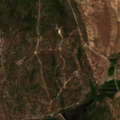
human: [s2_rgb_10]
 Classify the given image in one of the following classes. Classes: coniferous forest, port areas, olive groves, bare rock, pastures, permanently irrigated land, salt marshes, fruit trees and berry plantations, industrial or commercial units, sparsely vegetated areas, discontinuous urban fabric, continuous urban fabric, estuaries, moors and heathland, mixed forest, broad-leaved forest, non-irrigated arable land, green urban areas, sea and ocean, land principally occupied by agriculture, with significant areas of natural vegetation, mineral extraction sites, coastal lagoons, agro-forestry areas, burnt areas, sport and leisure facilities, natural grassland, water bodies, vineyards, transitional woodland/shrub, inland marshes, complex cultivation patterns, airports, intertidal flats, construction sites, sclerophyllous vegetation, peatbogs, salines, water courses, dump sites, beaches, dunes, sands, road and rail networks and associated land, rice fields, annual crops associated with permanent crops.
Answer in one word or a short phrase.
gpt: non-irrigated arable land, rice fields, agro-forestry areas, broad-leaved forest